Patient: sex M, age 60
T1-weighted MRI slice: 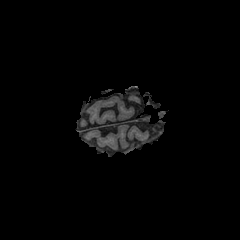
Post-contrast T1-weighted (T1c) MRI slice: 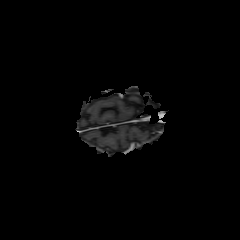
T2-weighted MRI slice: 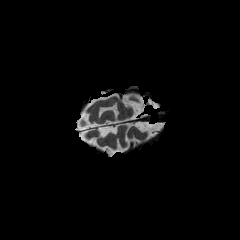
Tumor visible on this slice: no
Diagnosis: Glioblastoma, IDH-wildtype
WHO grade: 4